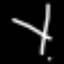
Label: line